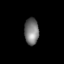
Tissue: lung
Cell type: Endothelial cells
Senescence score: 0.7076
Nuclear area (px): 375
Mean DAPI intensity: 119.285